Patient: sex M, age 63
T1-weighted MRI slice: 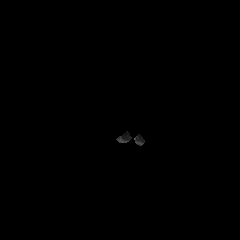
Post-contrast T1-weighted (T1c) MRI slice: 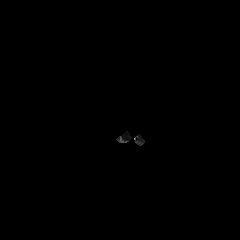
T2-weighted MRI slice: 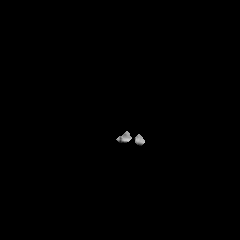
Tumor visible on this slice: no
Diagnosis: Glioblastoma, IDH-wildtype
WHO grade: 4